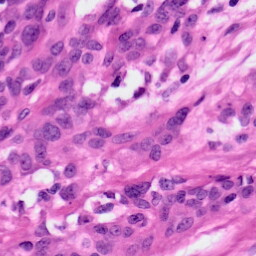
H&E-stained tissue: Ovarian